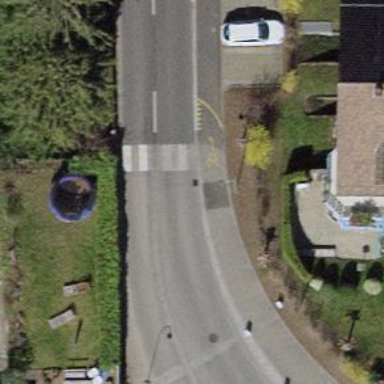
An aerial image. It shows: Uncontrolled zebra crossing with sett surface.